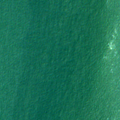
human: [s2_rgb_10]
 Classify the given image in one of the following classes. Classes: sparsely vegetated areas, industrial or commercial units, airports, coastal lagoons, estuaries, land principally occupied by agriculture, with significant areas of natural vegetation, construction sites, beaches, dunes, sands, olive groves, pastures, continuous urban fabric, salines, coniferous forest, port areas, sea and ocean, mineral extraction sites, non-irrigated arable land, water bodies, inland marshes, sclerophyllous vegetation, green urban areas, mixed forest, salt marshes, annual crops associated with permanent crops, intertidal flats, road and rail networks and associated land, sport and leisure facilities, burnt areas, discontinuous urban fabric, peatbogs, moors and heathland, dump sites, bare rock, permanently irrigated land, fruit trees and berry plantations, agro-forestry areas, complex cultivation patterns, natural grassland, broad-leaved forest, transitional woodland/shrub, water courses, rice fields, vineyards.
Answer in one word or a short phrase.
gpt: sea and ocean